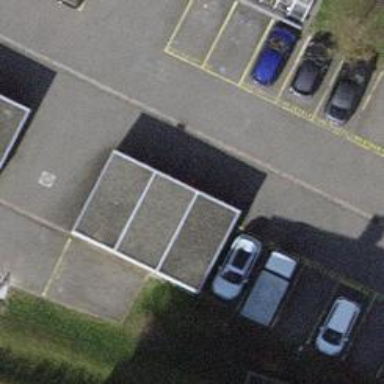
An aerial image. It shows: Group of garages.